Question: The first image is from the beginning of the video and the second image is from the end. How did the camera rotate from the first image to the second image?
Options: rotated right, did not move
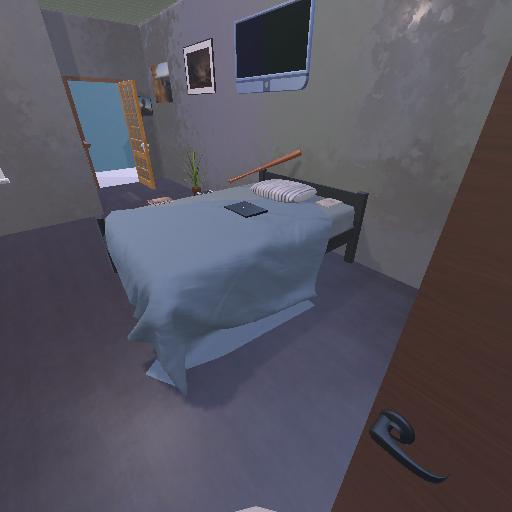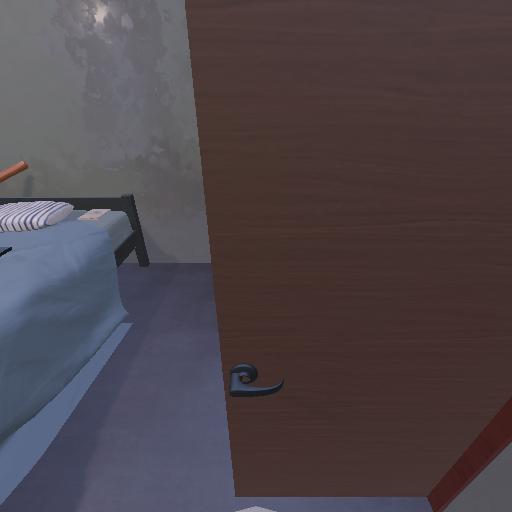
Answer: rotated right